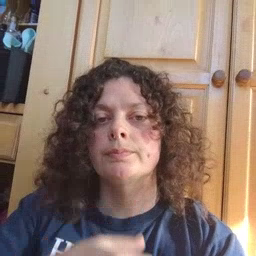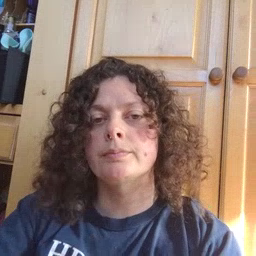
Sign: milk